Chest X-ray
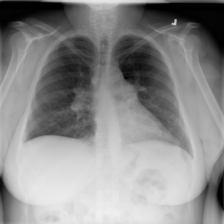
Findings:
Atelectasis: negative
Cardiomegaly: negative
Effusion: negative
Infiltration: negative
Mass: negative
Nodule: negative
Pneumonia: negative
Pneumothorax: negative
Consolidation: negative
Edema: negative
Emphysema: negative
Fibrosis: negative
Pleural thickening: negative
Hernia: negative